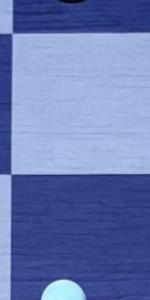
Label: Empty